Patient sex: F
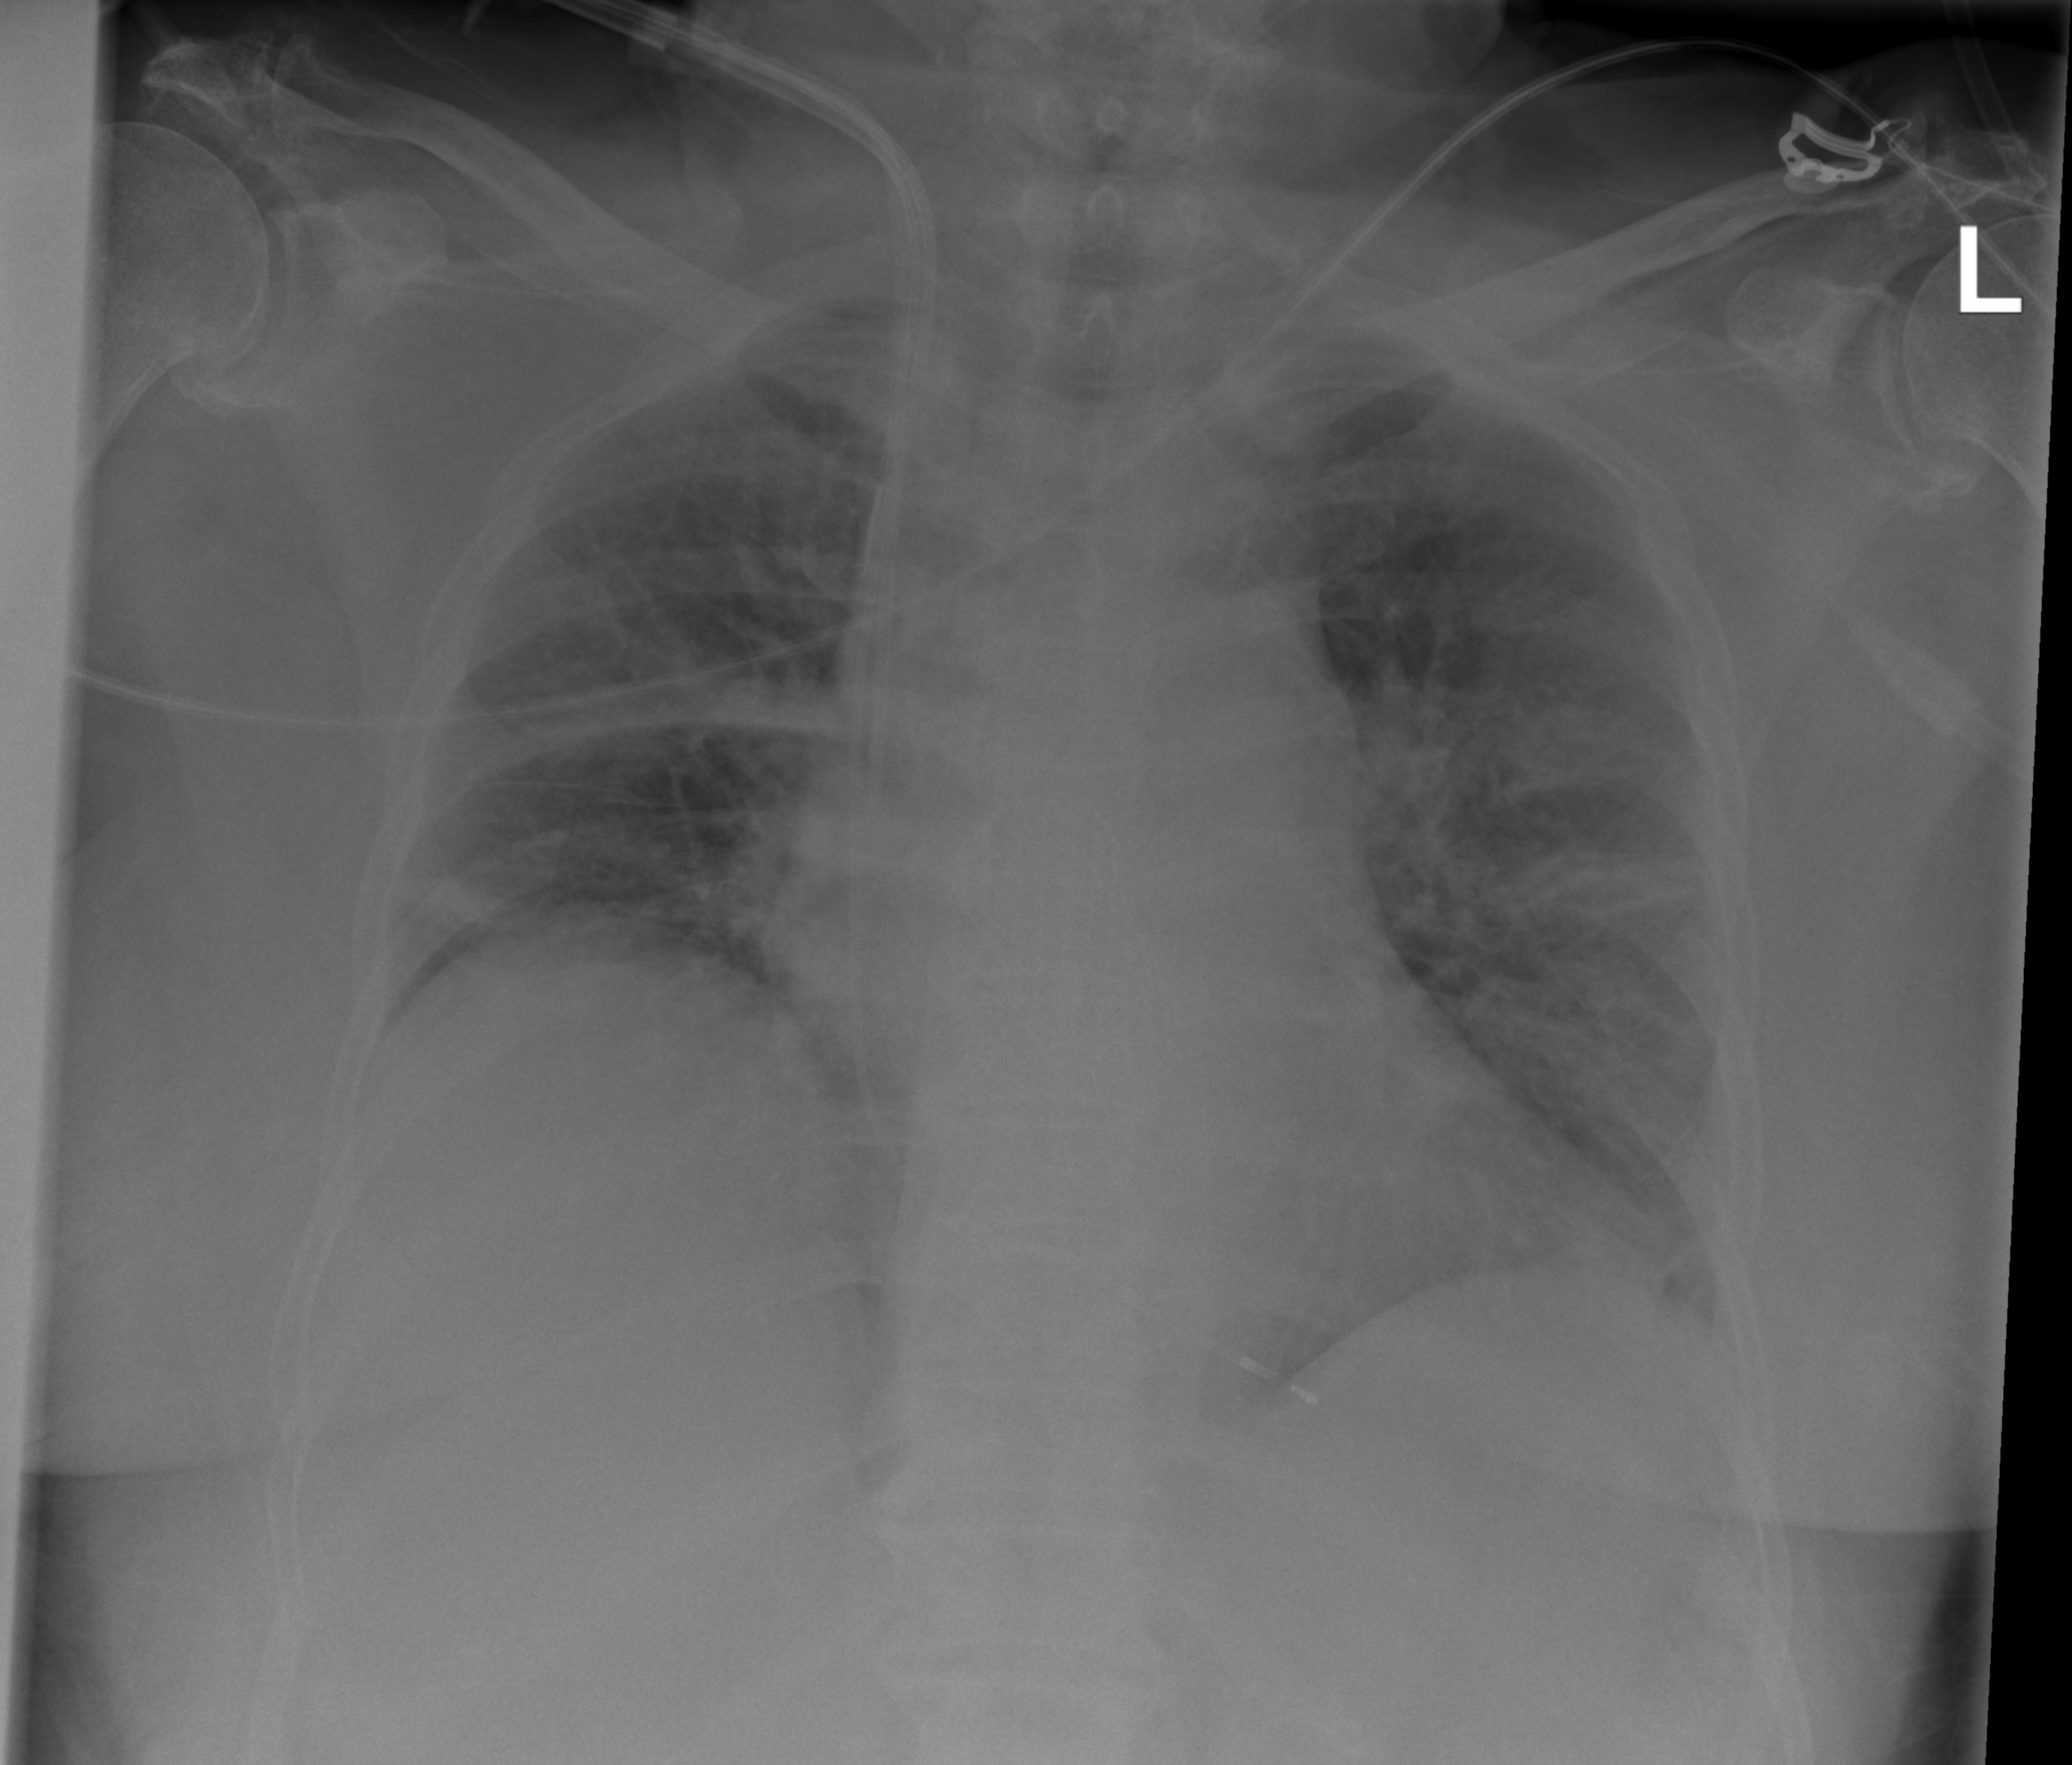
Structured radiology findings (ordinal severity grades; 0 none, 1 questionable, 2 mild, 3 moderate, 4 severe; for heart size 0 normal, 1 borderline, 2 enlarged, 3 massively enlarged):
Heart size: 1
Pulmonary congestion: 2
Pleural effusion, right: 0
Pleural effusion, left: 0
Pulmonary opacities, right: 0
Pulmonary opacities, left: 0
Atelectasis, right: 2
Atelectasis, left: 2